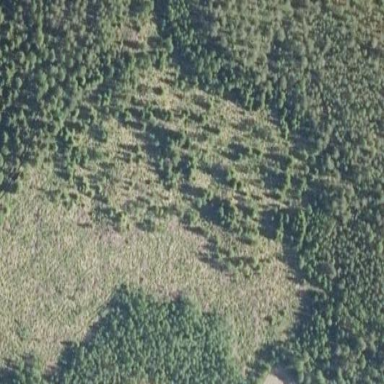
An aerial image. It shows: Clearcut area with scrub vegetation.